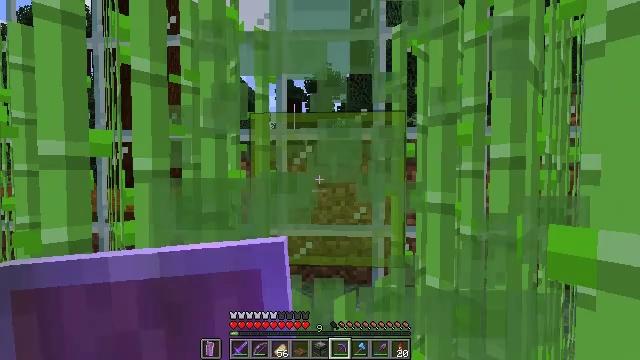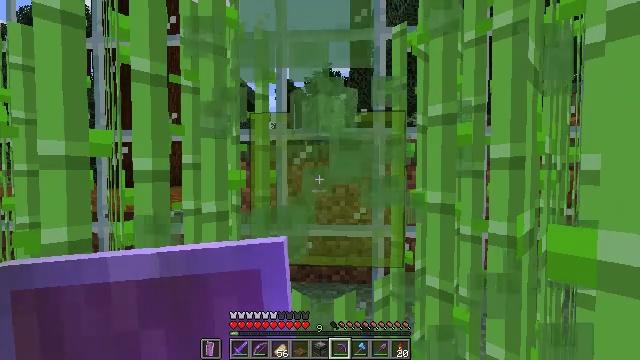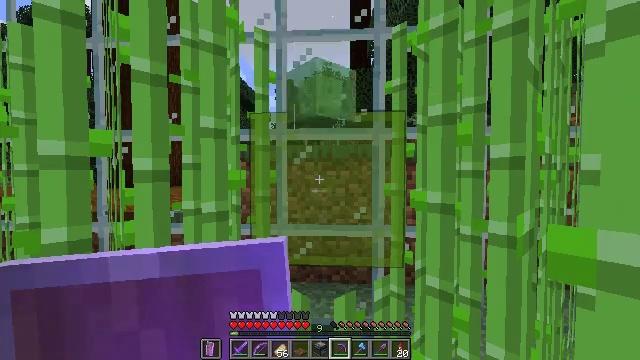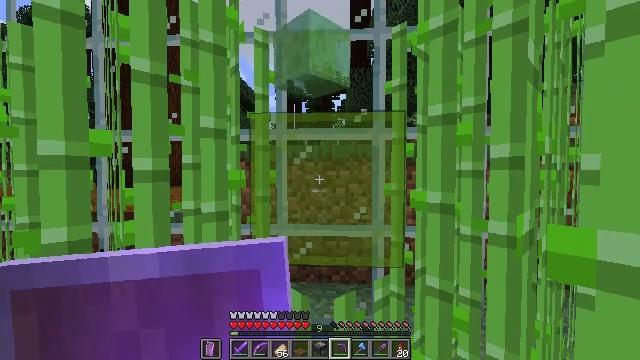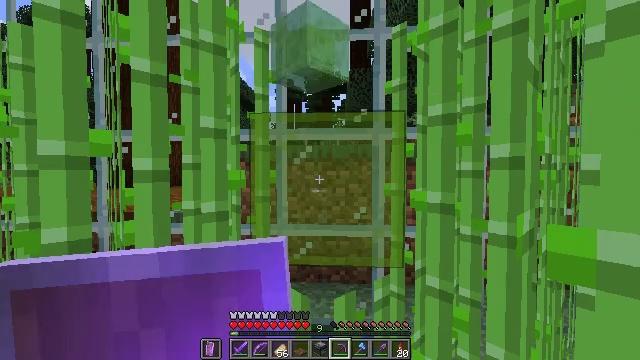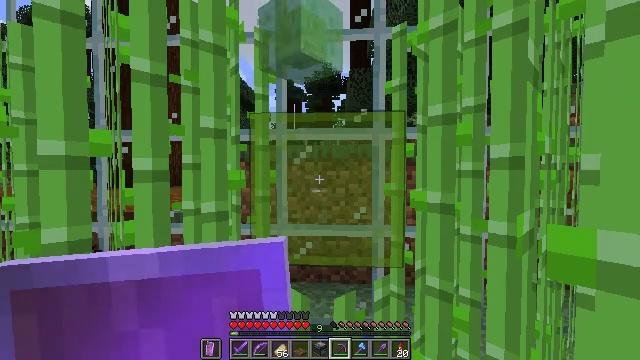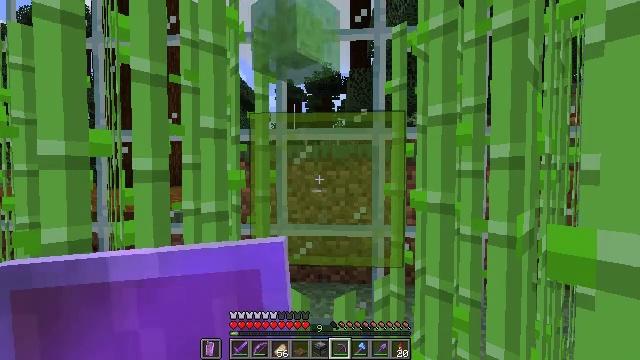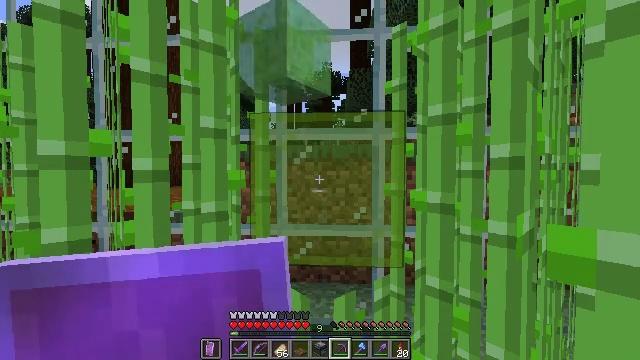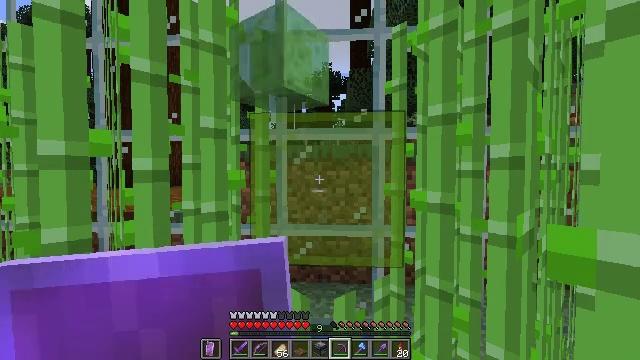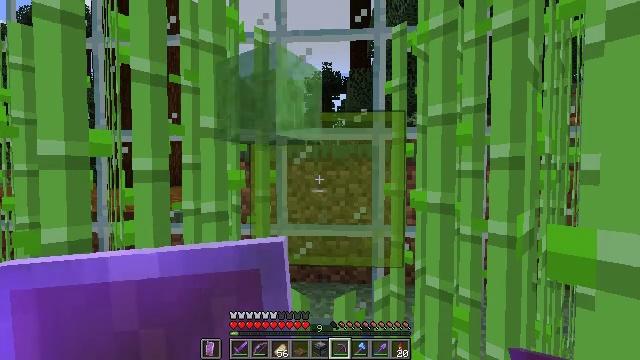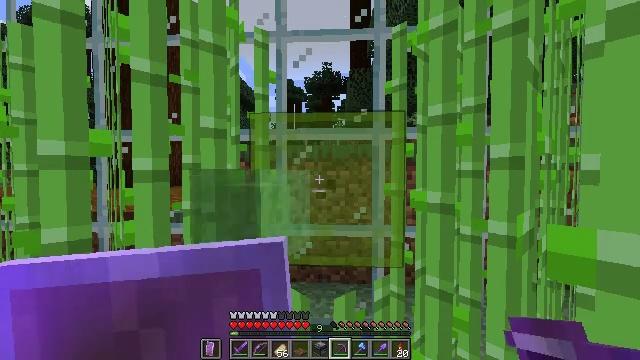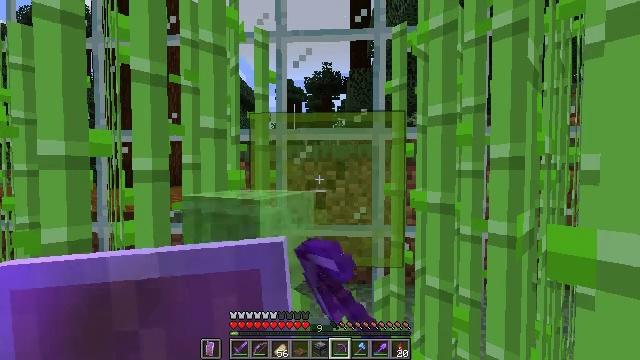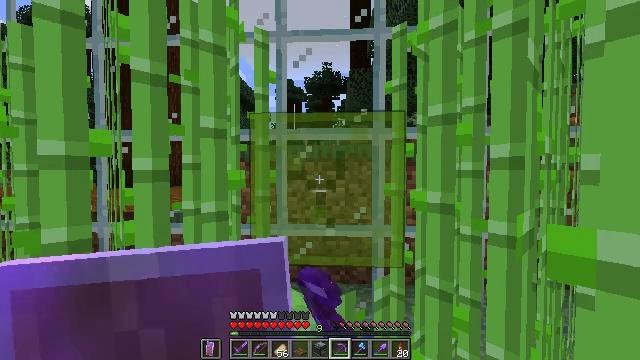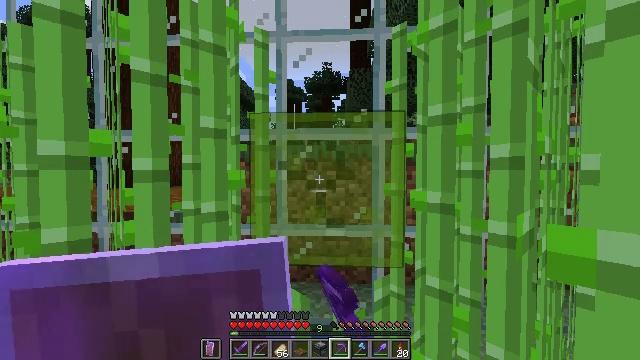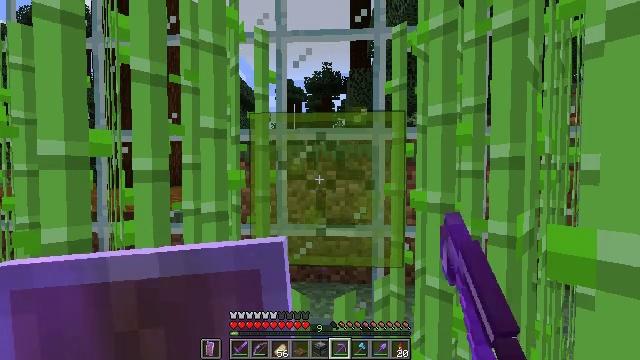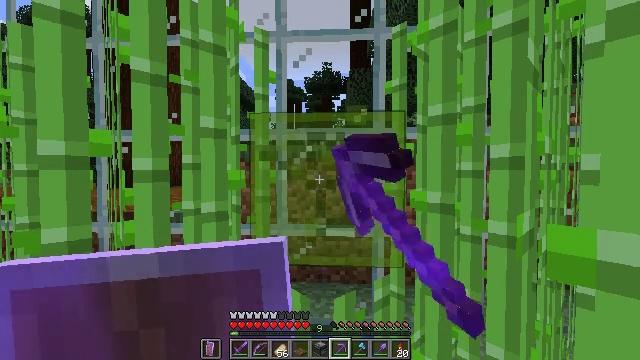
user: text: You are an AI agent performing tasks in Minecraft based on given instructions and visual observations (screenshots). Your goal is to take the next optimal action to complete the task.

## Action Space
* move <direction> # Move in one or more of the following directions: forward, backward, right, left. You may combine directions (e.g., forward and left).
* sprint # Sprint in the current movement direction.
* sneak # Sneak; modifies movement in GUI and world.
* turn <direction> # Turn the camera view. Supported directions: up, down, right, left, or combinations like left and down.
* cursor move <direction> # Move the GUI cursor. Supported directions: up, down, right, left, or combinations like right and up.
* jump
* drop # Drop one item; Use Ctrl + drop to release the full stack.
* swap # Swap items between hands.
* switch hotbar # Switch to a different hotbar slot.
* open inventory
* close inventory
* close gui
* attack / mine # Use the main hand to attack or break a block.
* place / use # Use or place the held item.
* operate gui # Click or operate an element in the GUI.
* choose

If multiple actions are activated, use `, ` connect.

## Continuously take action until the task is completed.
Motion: motion action
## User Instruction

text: Attack the lime stained glass to collect it.
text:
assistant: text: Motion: no_op
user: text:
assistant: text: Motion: no_op
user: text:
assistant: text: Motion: no_op
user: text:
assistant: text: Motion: no_op
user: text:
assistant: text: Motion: no_op
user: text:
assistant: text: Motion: no_op
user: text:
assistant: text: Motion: no_op
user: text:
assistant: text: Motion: no_op
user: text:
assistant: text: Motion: no_op
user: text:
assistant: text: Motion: attack / mine
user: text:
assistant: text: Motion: attack / mine
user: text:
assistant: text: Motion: attack / mine
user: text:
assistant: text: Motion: attack / mine
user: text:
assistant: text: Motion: attack / mine
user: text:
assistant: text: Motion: attack / mine
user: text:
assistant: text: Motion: attack / mine
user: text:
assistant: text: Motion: attack / mine
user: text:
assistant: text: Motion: no_op
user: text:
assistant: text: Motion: no_op
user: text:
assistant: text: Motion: no_op
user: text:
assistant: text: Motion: no_op
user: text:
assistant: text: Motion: no_op
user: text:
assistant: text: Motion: no_op
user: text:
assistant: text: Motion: attack / mine
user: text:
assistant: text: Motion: attack / mine
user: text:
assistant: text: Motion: attack / mine
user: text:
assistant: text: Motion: attack / mine
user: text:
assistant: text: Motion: attack / mine
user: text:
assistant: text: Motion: attack / mine
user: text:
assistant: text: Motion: attack / mine